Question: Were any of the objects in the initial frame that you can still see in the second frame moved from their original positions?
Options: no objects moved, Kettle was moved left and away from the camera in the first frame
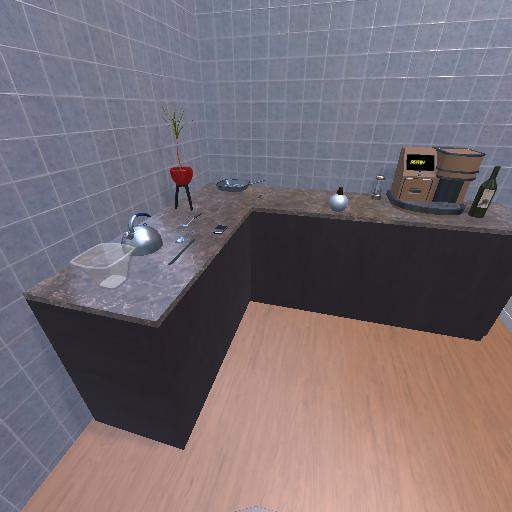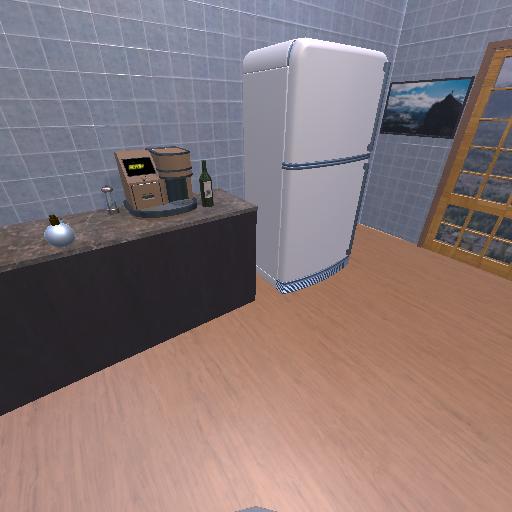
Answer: no objects moved